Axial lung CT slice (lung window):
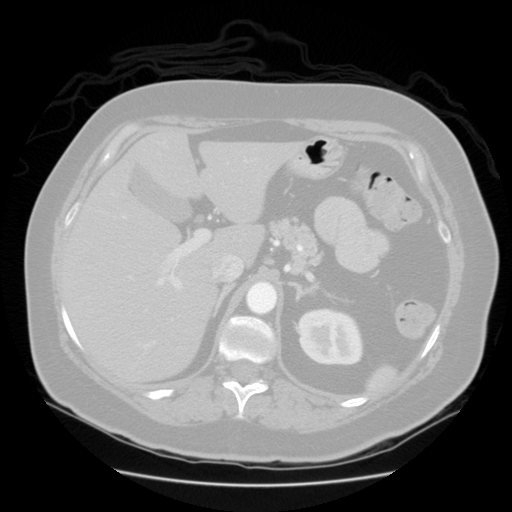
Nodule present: no